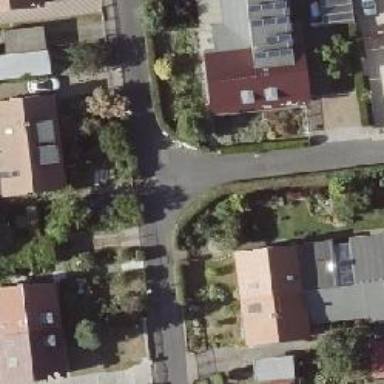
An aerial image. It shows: Smooth asphalt road in residential area.